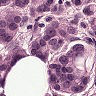
Metastatic tissue present: yes